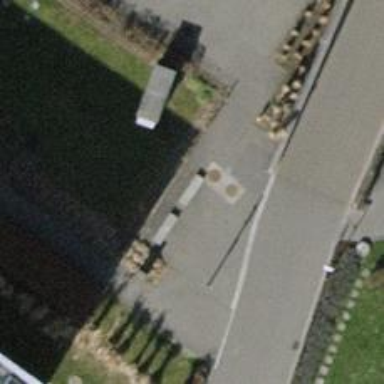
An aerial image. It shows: Concrete bench.